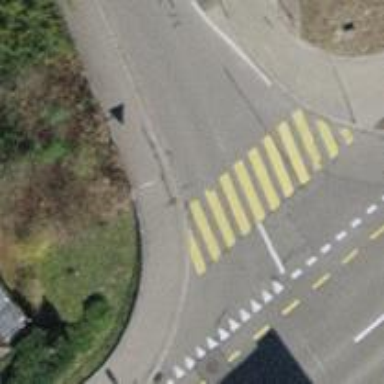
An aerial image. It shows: Marked crossing on the road.